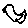
Label: bird